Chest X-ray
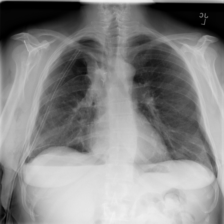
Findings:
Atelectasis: negative
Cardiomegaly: negative
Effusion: negative
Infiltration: negative
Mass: negative
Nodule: negative
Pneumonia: negative
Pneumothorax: negative
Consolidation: negative
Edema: negative
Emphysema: negative
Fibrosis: negative
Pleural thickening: negative
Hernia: negative